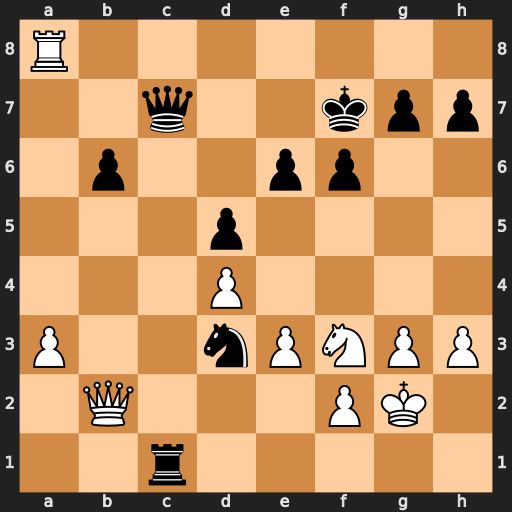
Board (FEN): R7/2q2kpp/1p2pp2/3p4/3P4/P2nPNPP/1Q3PK1/2r5
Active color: w
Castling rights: -
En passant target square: -
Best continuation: Qb5 Qc6 Ra7+ Kf8 Qxd3